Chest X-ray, PA view. Patient: 42 years old, sex F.
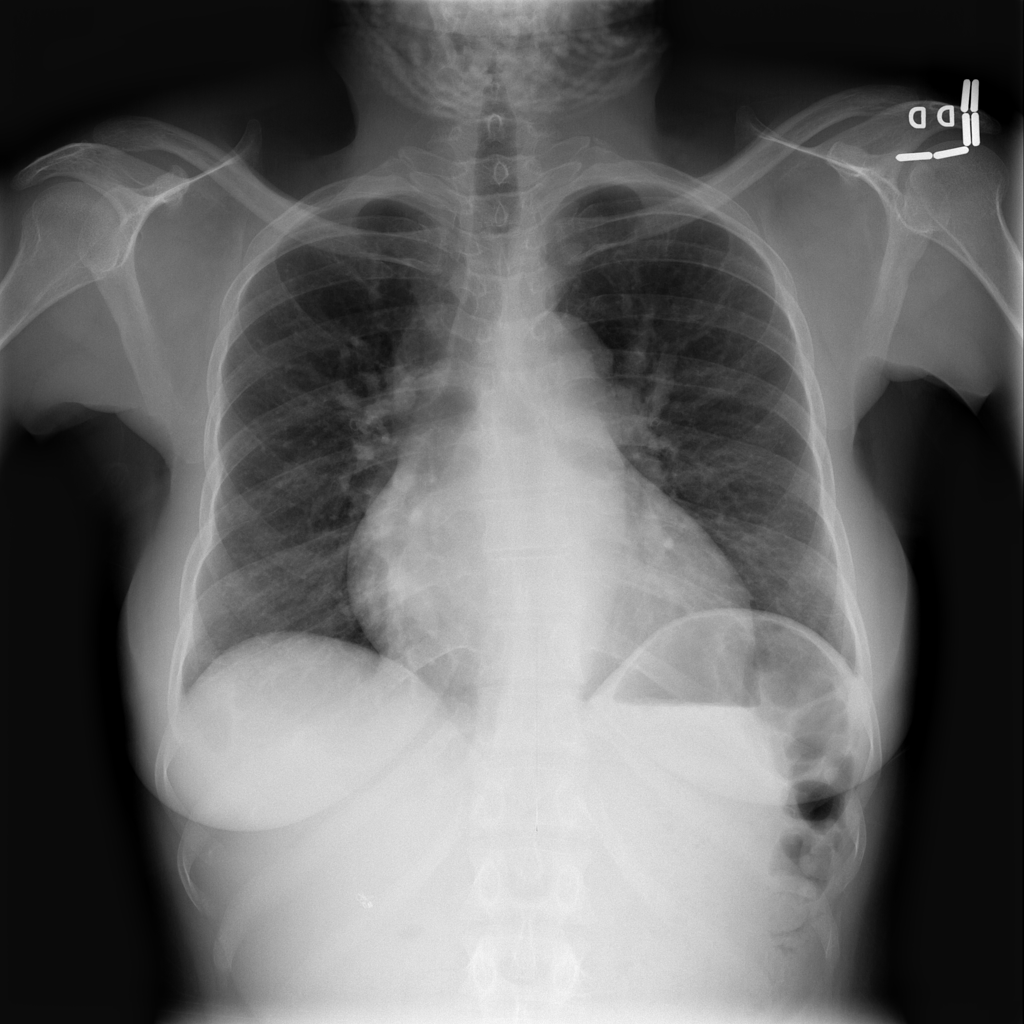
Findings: Cardiomegaly, Infiltration